Chest X-ray. View position: PA
Patient age: 48
Patient sex: F
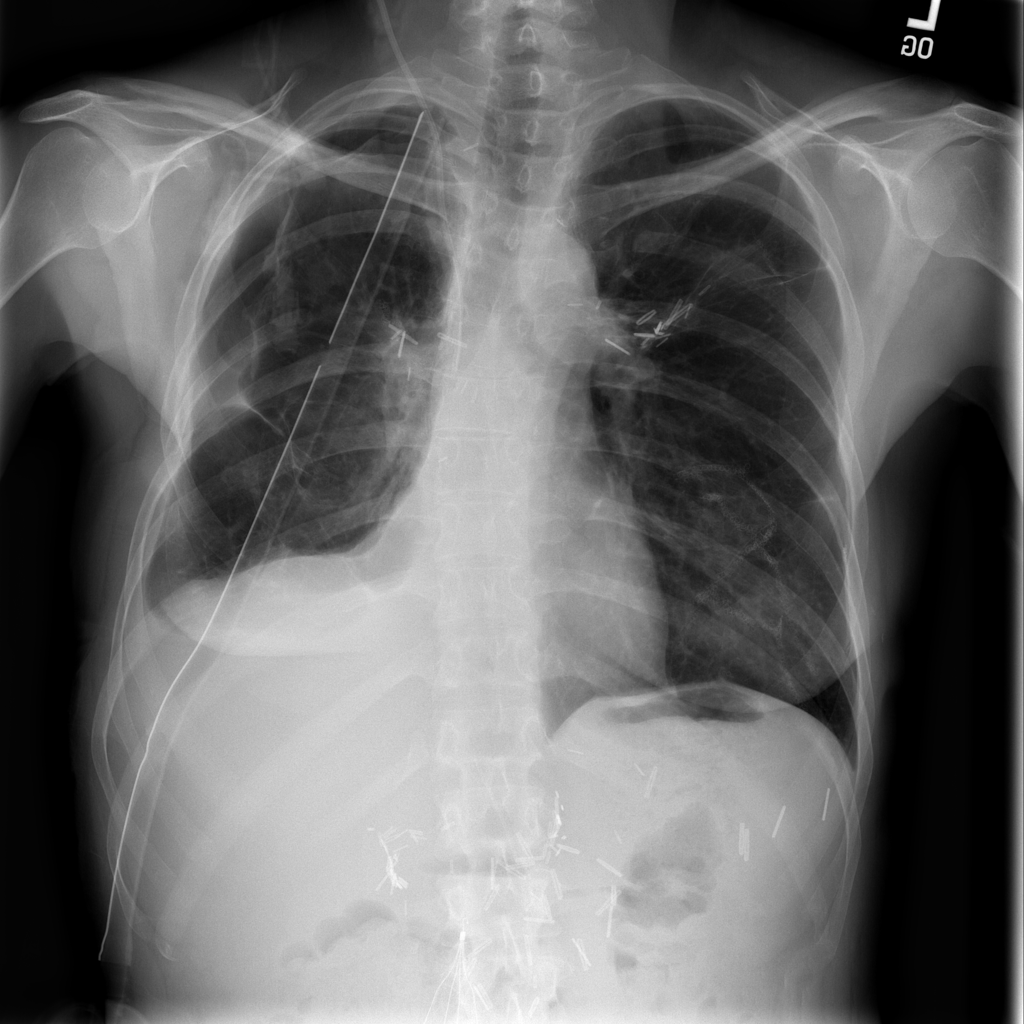
Finding: Pneumothorax